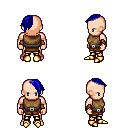
a pixel art fantasy rpg character, male body template, human, light skin, leather chest armor, gold greaves, blue long mohawk hairstyle, leather bracers, gold boots, four views (front, back, left, right), 2x2 character sprite sheet, small pixel art, hard edges, no anti-aliasing